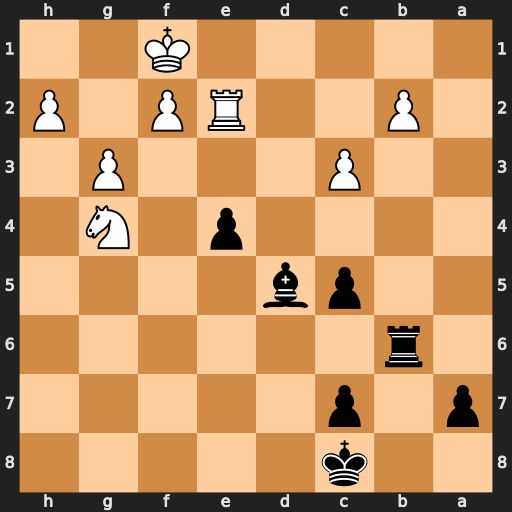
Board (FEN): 2k5/p1p5/1r6/2pb4/4p1N1/2P3P1/1P2RP1P/5K2
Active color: b
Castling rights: -
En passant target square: -
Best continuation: Bc4 Ne5 Bxe2+